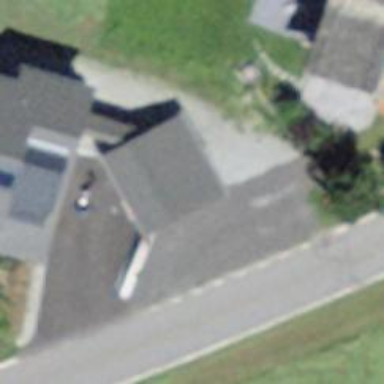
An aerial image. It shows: Shed building.